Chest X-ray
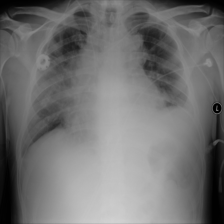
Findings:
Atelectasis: positive
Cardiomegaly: negative
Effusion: positive
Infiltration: positive
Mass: negative
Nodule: negative
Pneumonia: negative
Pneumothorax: negative
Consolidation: negative
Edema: negative
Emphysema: negative
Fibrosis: negative
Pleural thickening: negative
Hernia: negative